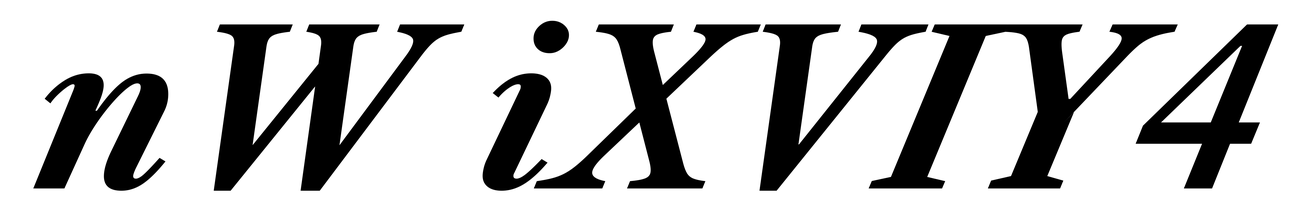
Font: LibreCaslonText-Italic_Bold_Italic